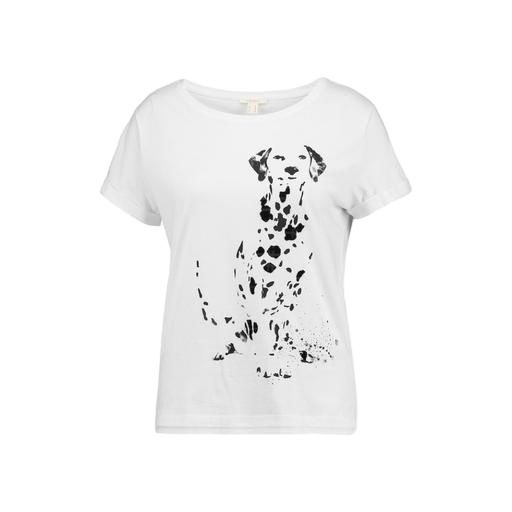
spot t-shirt, libby t-shirt, graphic t-shirt, white background